Question: I have an Access application which use SQLServer 2008 R2 as database.
When I try to update a single record I get this error:
> "3179 the microsoft Jet databse engine stopped the process because you
and another user are attempting to change the same data at the same
time"
This error append only on this particular record (and a few others) and append every time I try to update it.
The application (and db) runs as single user and a thread running at the same time update the same record

I get this error on every machine I try so it should not related to SQLServer.
I have try to update the record directy in SQL Server and no problem, the updare it's ok.
I found that the problem is when I update one of four Text field (es.Note) from Microsoft access.
When i run the script below i have the error only for a particular record (Cod_stabile=<PHONE>) with the others records no
problem. Update for others fields it's ok, the error there is only with Text fields.
'''
Dim rs as DAO.Recordset
Dim db As DAO.Database
Set db = CurrentDb
. . .
StrSql = "SELECT St_Stabili.* FROM St_Stabili WHERE (St_Stabili.Cod_Stabile='<PHONE>') ;"
Set rs = db.OpenRecordset(StrSql)
rs.Edit
rs!Note = '-'
rs.update <- error
. . .
StrSql = "SELECT St_Stabili.* FROM St_Stabili WHERE (St_Stabili.Cod_Stabile='<PHONE>') ;"
Set rs = db.OpenRecordset(StrSql)
rs.Edit
rs!Note = '-'
rs.update <- OK!
'''
Thank you very much
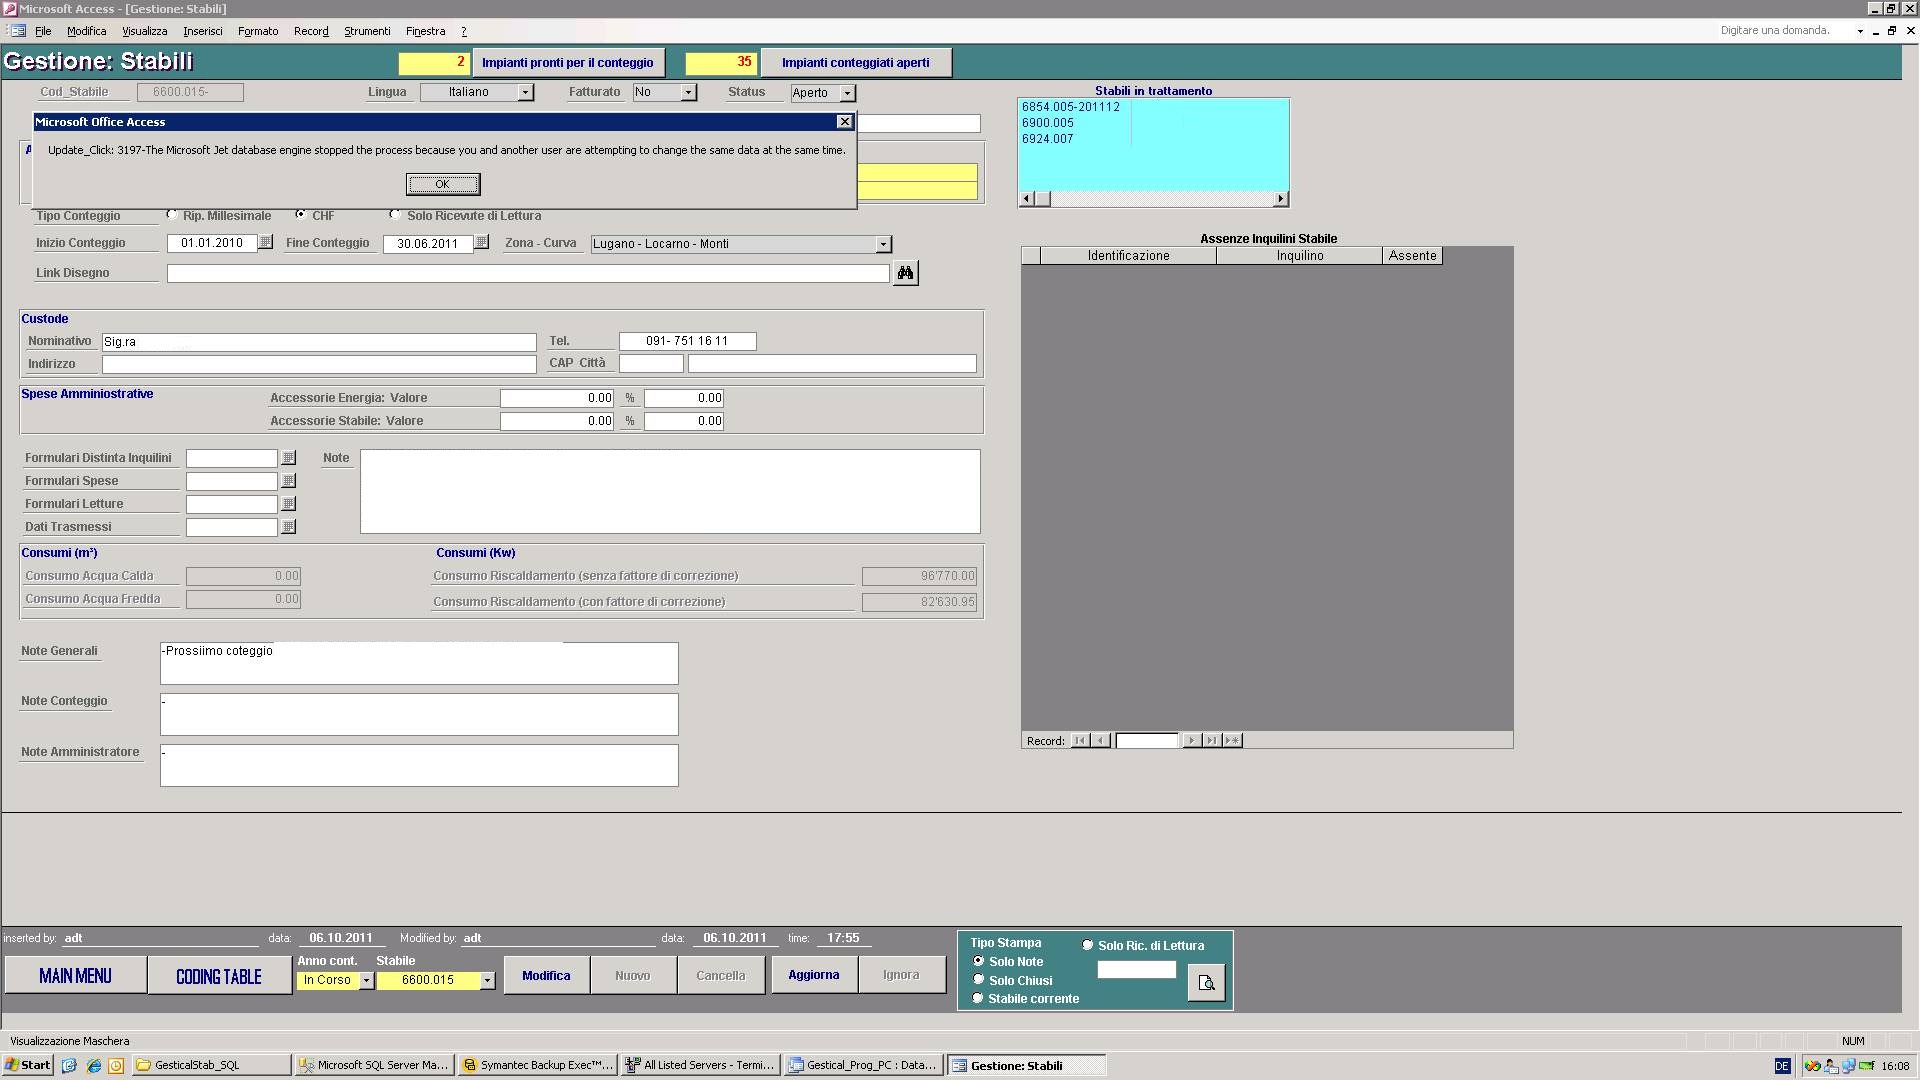
Answer: I solved changing the method used to update the TEXT fields:
'''
Dim UpdCommand As ADODB.command
Set UpdCommand = New ADODB.command
With UpdCommand
.ActiveConnection = CurrentProject.Connection
.CommandType = adCmdText
.CommandText = "UPDATE St_Stabili SET NoteStabile= ?" _
& ",NoteGenerali = ?" _
& ",NoteConteggio = ?" _
& ",NoteAmministratori = ?" _
& " WHERE St_Stabili.Cod_Stabile = ?;"
.Parameters.Append .CreateParameter("NotaSt", adVarChar, adParamInput, 300, Me!NoteStabile_x)
.Parameters.Append .CreateParameter("NotaGen", adVarChar, adParamInput, 300, Me!NoteGenerali_x)
.Parameters.Append .CreateParameter("NotaCon", adVarChar, adParamInput, 300, Me!NoteConteggio_x)
.Parameters.Append .CreateParameter("NotaAmm", adVarChar, adParamInput, 300, Me!NoteAmministratori_x)
.Parameters.Append .CreateParameter("Cod_Stabile", adVarChar, adParamInput, 15, Me!Cod_Stabile_x)
End With
UpdCommand.Execute
'''